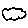
Label: cloud